Field crop: maize
Growth stage: 2
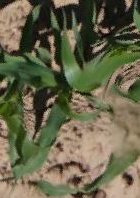
Species: maize